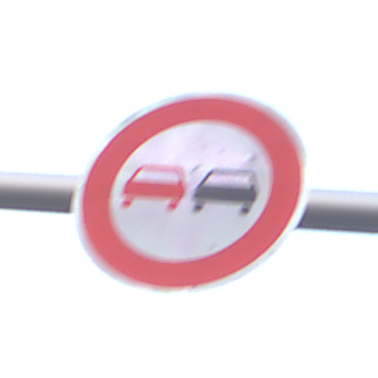
Verkehrszeichen: Ueberholverbot
Umgebung: Outdoor, Nature
Tageszeit: SunriseSunset
Wetter: PartlyCloudy
Licht: Natural
Jahreszeit: NotSpecified
Kontrast: LowContrast